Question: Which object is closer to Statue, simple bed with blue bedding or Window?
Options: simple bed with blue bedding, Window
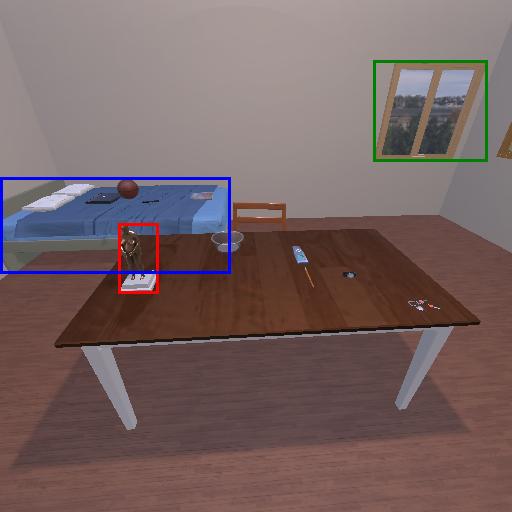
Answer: simple bed with blue bedding